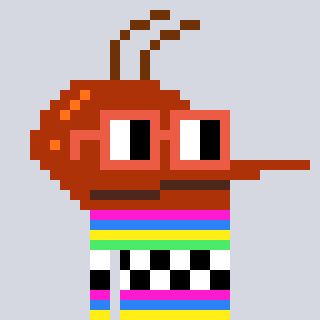
a pixel art character with square orange glasses, a mosquito-shaped head and a bege-colored body on a cool background